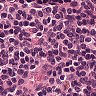
Metastatic tissue present: no